Interaction volume radius: 10 \u00c5
Interaction volume height: 30 \u00c5
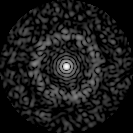
Disorder parameter: 0.8377